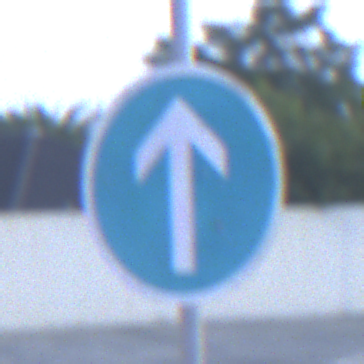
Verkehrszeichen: VorgeschriebeneFahrtrichtungGeradeaus
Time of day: SunriseSunset
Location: Outdoor (Suburban)
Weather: PartlyCloudy
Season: NotSpecified
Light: Natural